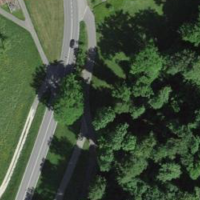
EUNIS habitat code: 41
Species observed at this site:
Filipendula ulmaria